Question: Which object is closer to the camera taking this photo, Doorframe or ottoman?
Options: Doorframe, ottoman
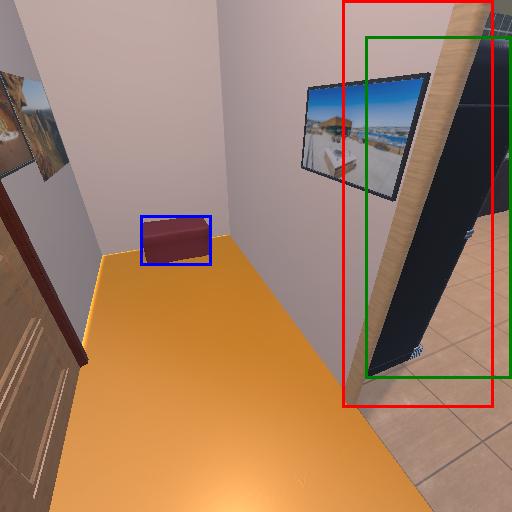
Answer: Doorframe